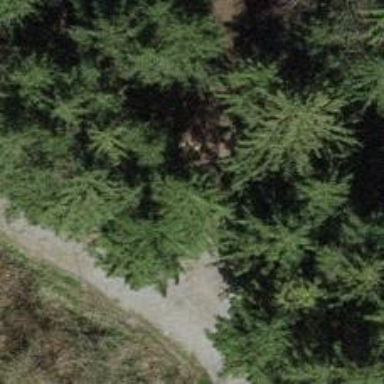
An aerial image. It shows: Gravel path.